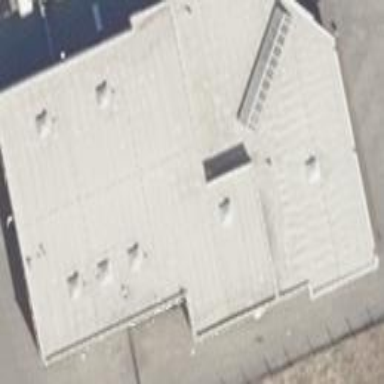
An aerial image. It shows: Commercial building with car shop.